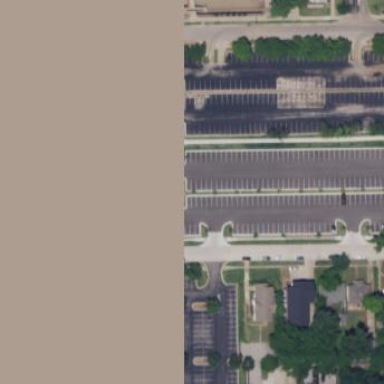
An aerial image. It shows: Parking area with surface.